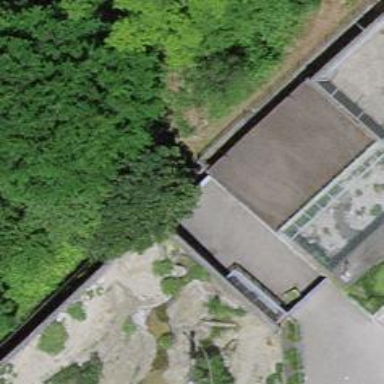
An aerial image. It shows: Wall barrier.